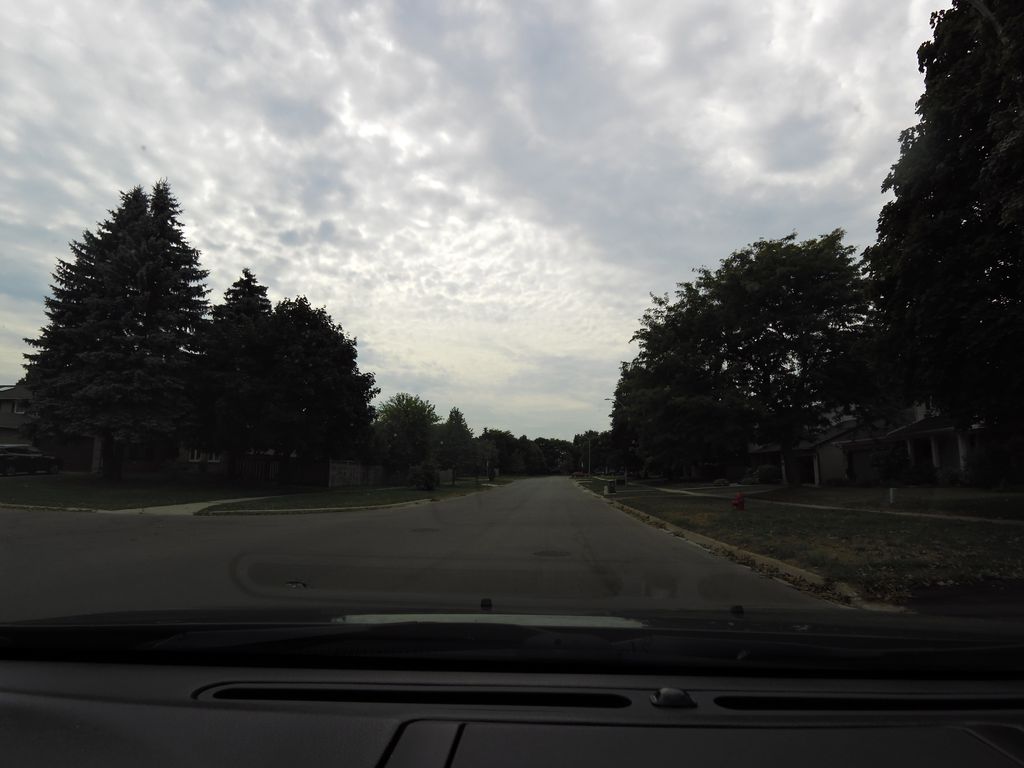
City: hamilton